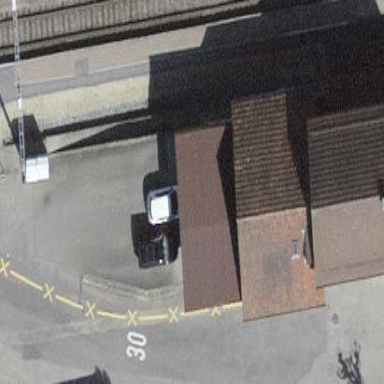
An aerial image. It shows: Train station building.